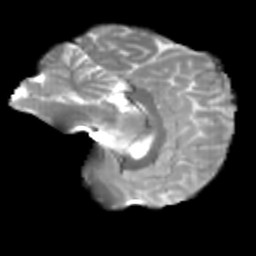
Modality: T2w
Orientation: sagittal
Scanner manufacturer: siemens
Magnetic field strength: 3 T
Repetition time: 4 s
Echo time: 0.0594 s